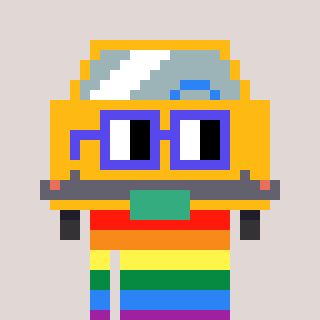
a pixel art character with square blue glasses, a taxi-shaped head and a purple-colored body on a warm background